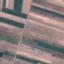
Land use / land cover class: AnnualCrop